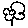
Label: flower